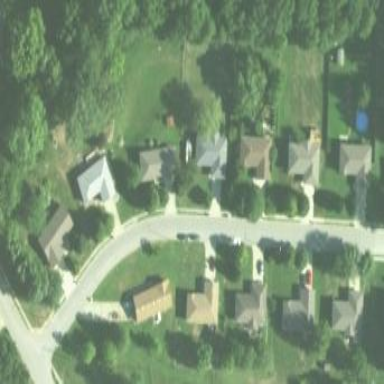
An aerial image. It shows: Residential area composed of single-family homes.